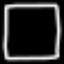
Label: square